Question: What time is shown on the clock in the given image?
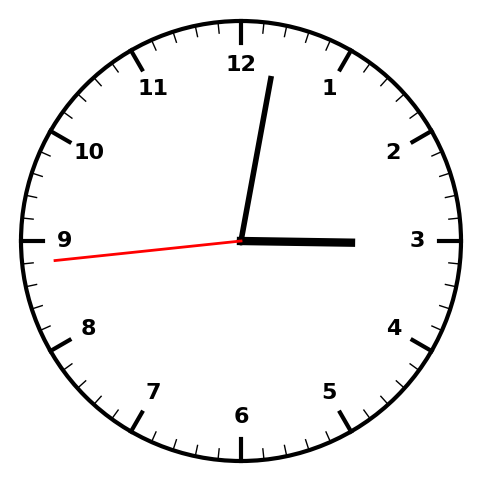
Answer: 03:01:44